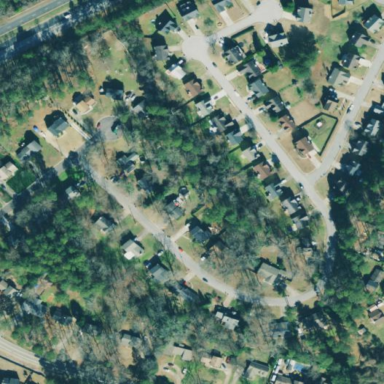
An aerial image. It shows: Residential area within neighborhood.